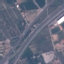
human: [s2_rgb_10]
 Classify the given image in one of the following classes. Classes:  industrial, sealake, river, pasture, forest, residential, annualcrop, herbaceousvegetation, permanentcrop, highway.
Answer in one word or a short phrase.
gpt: Highway